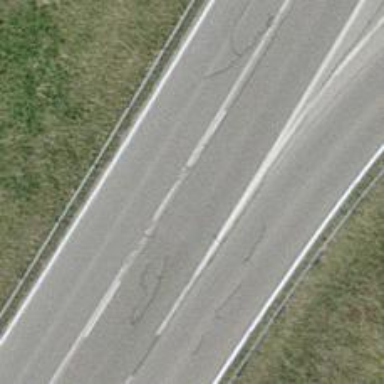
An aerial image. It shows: Primary road with asphalt surface.